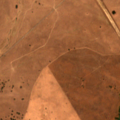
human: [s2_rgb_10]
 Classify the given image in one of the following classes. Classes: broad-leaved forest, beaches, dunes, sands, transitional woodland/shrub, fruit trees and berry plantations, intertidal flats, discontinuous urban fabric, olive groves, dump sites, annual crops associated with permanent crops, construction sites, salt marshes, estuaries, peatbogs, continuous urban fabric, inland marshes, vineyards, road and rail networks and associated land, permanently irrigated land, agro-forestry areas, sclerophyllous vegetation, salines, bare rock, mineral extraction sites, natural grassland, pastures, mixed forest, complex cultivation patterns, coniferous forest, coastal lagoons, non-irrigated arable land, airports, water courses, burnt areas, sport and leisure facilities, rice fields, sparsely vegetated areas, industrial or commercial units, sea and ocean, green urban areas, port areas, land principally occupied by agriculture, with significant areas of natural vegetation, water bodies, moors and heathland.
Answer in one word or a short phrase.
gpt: non-irrigated arable land, pastures, agro-forestry areas, water bodies